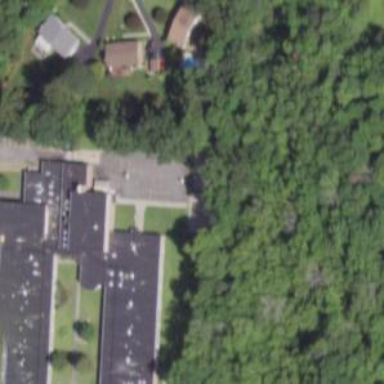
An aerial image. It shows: School.